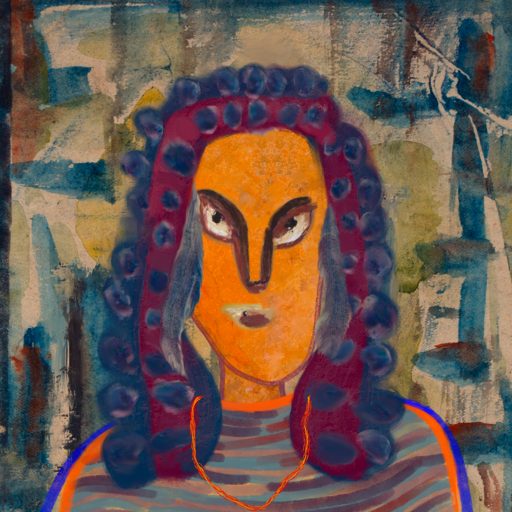
Background: Orphan, Head And Neck Front: Hypocrite, Face Front: After_Raid, Bust: Experience, Hair Front: Hill_Girl, Head Accessory: Blank, Second Necklace: Gypsy_Mother_2, Necklace: Blank, Baby: Blank